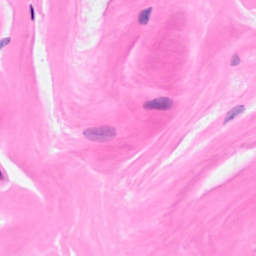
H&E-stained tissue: Breast